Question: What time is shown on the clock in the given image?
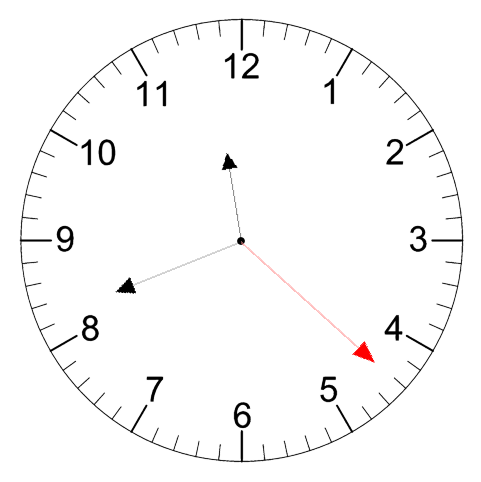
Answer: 11:41:22